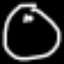
Label: clock